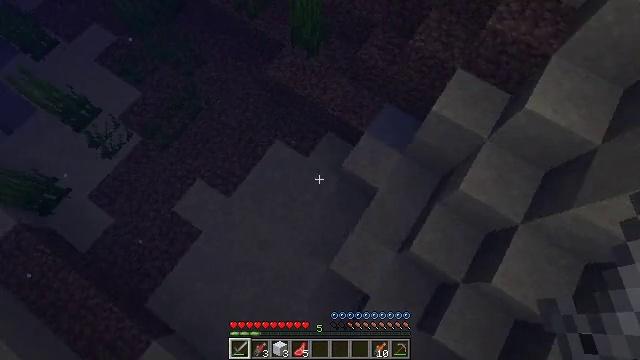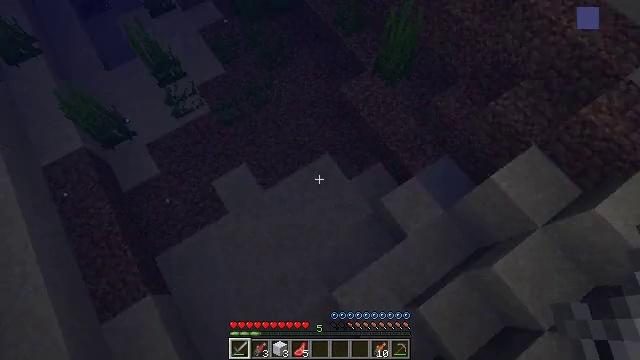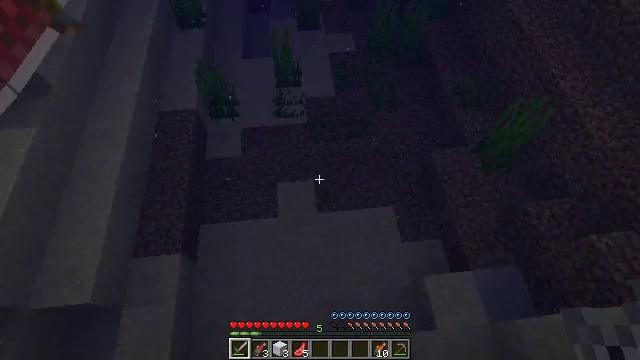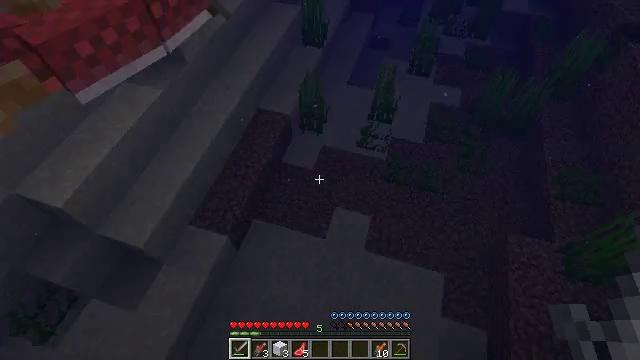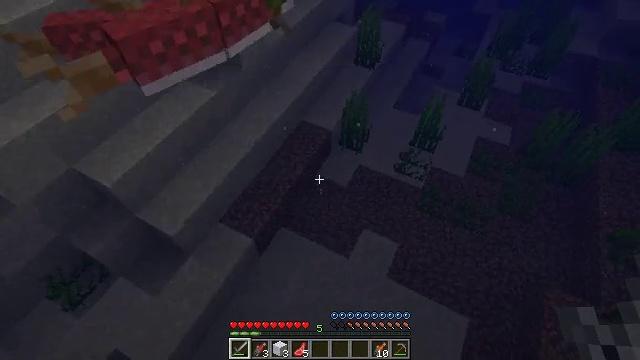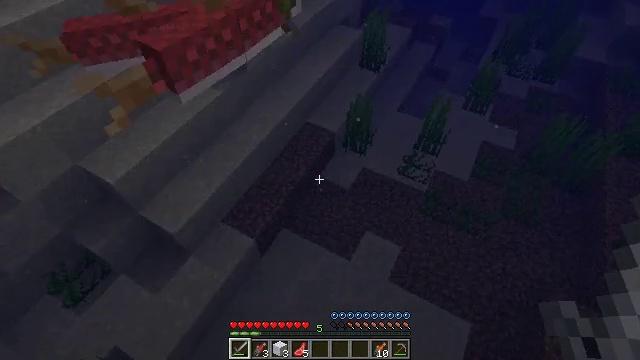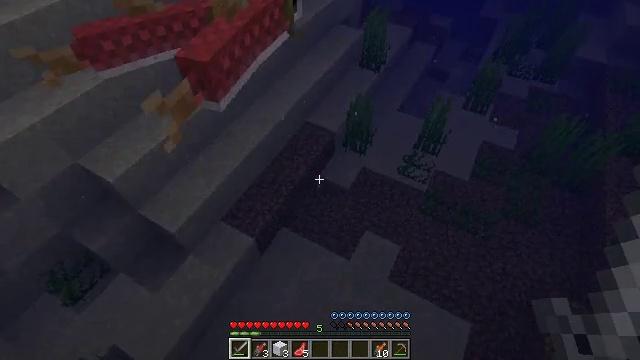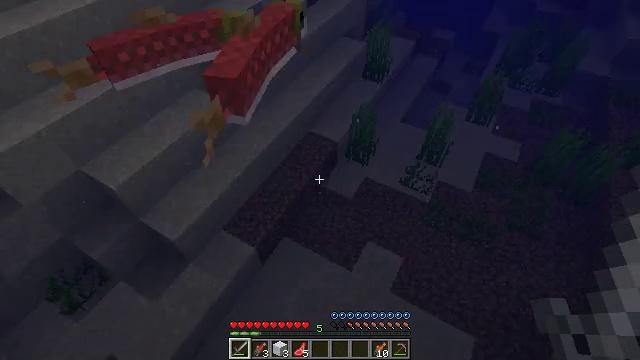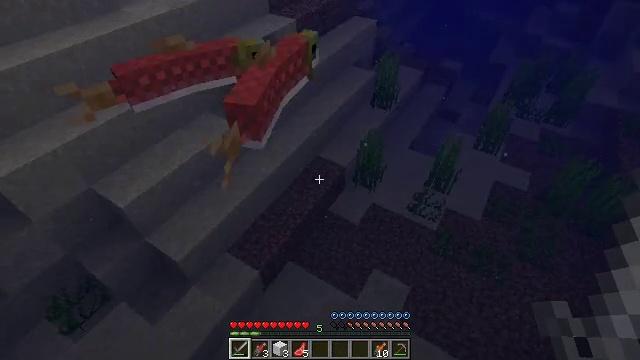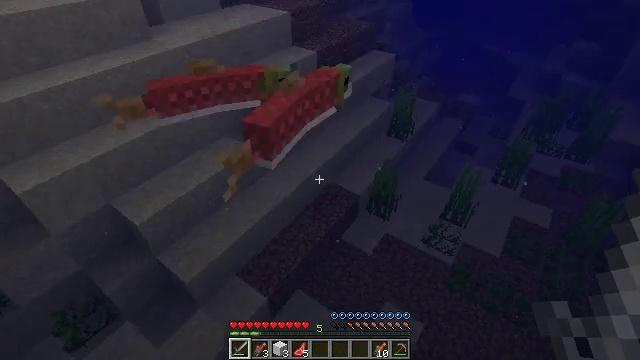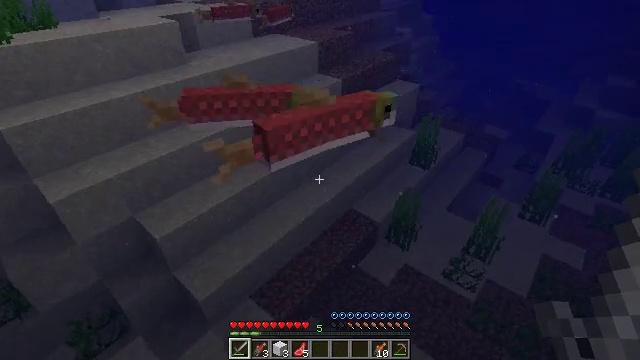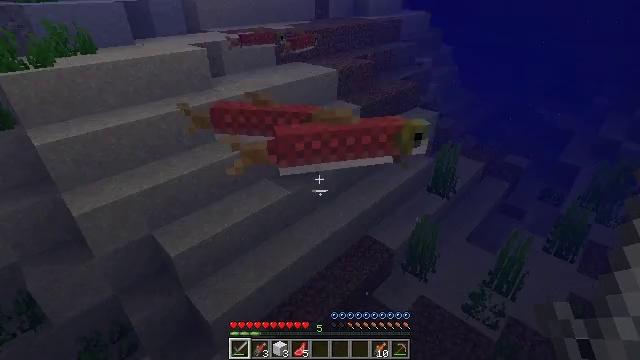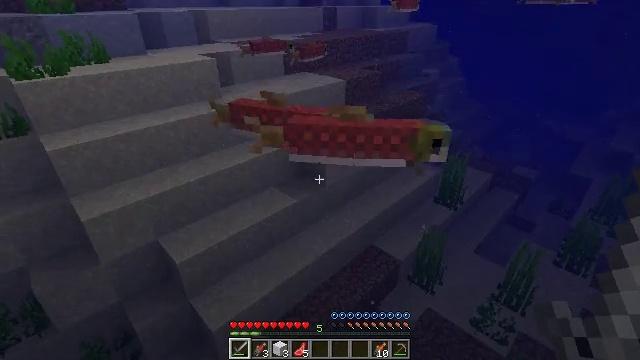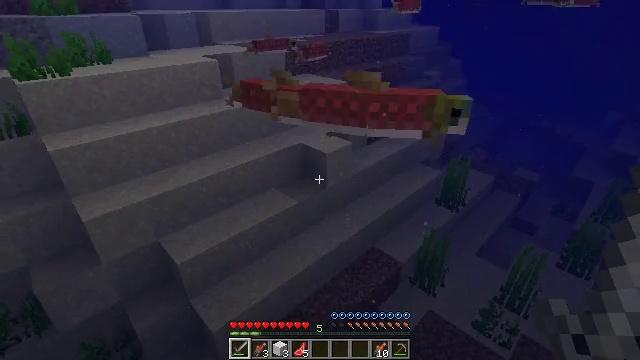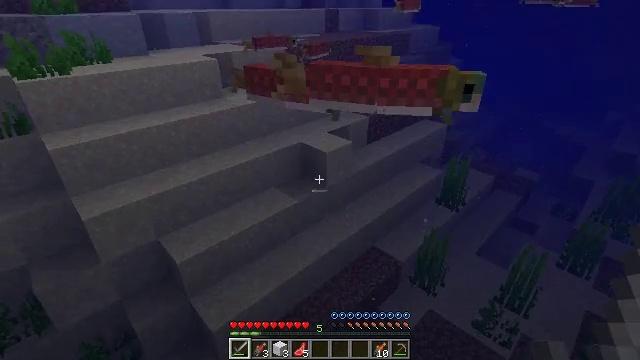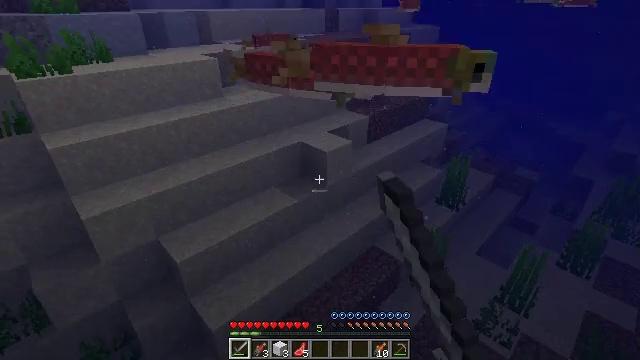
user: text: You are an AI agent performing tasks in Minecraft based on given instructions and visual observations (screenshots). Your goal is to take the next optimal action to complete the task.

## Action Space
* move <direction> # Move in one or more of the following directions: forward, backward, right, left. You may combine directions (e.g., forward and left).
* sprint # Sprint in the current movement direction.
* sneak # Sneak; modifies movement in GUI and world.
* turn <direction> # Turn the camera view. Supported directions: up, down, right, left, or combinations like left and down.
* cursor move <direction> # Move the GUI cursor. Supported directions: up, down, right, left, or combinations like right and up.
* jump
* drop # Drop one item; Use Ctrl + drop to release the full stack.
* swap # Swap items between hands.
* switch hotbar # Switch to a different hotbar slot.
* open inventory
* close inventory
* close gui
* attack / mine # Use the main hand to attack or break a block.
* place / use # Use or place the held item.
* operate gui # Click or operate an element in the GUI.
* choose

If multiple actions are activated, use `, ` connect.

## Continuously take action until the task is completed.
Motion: motion action
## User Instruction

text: Hunt a salmon.
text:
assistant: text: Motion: turn left and up
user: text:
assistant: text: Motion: turn left and up
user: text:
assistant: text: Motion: turn left and up
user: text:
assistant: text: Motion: turn left and up
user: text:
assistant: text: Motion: turn left
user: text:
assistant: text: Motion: no_op
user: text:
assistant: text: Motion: turn up
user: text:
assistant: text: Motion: turn left and up
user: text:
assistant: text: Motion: turn left and up
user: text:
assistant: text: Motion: turn left and up
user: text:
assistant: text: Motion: turn left and up
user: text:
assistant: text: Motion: turn left and up
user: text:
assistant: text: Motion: no_op
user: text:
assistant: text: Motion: attack / mine
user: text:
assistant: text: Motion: attack / mine
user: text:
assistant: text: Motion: attack / mine
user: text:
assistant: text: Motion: no_op
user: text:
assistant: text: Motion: turn right and up
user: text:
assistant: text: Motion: move forward, turn right and up
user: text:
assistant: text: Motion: move forward, turn right and up
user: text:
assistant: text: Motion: move forward, turn right and up
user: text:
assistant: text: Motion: move forward, turn right and up
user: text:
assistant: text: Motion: move forward, turn up
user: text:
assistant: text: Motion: move forward, turn up
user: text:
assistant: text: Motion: move forward, turn up
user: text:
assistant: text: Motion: move forward, turn up
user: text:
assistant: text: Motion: move forward, turn right and up
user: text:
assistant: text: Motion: turn up
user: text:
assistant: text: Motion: no_op
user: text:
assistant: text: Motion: turn left